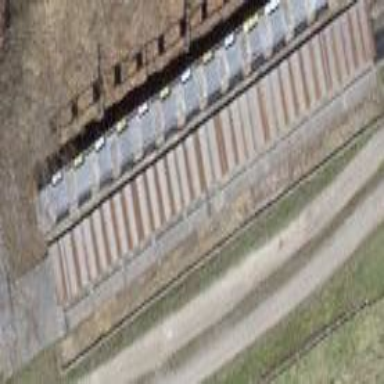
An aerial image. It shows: Retaining wall.